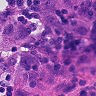
Metastatic tissue present: yes